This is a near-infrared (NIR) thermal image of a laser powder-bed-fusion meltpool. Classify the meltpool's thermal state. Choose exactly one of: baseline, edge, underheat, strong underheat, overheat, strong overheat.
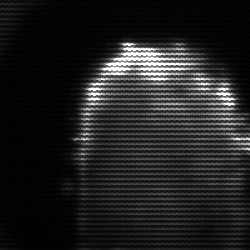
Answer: baseline